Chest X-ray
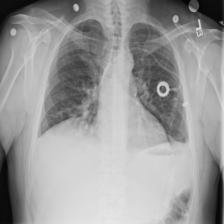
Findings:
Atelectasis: negative
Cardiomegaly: negative
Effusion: negative
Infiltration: negative
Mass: negative
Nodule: negative
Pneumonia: negative
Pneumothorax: negative
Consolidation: negative
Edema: negative
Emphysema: negative
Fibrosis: negative
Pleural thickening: negative
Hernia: negative